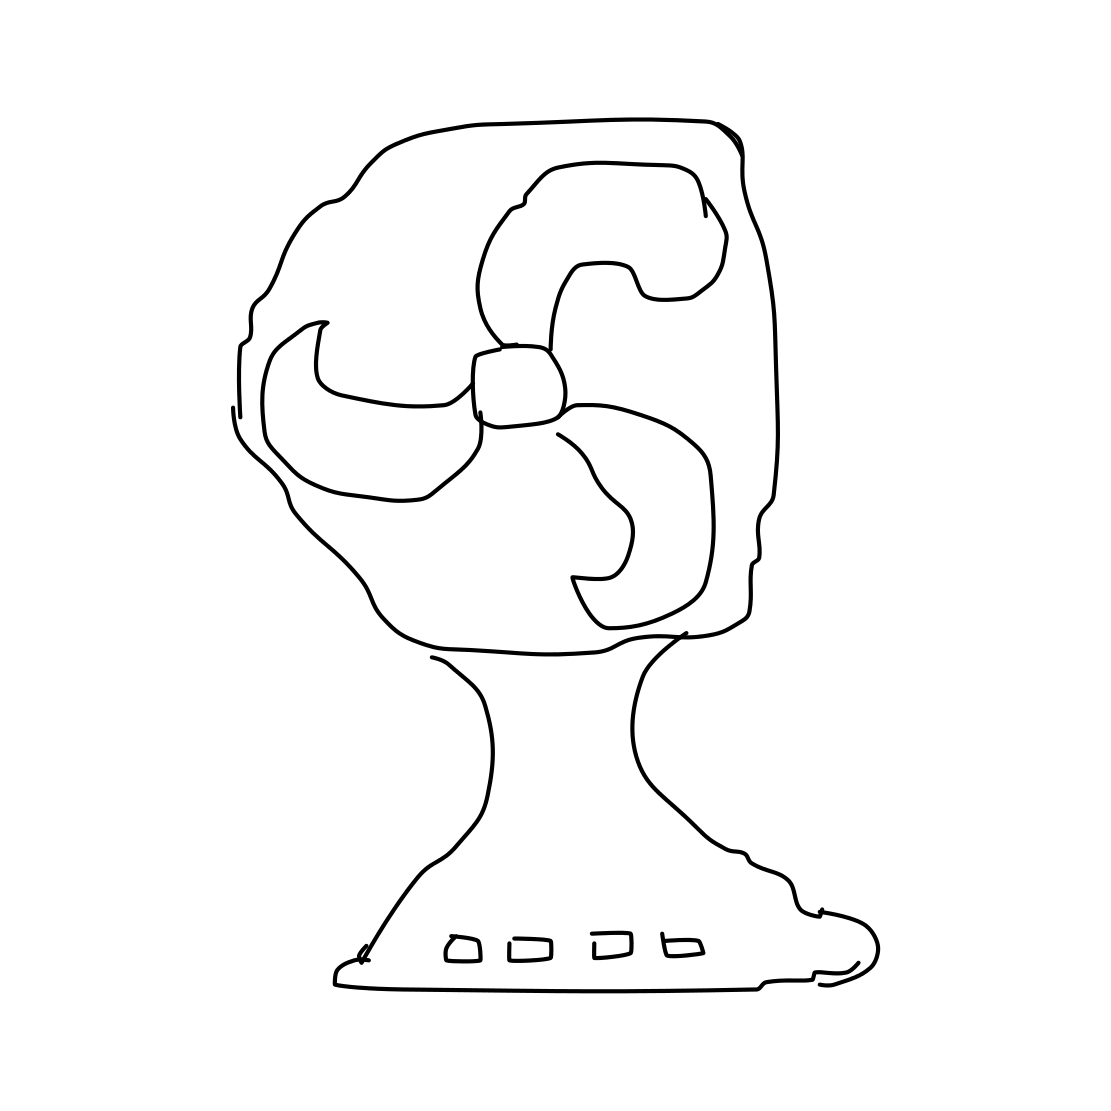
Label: fan